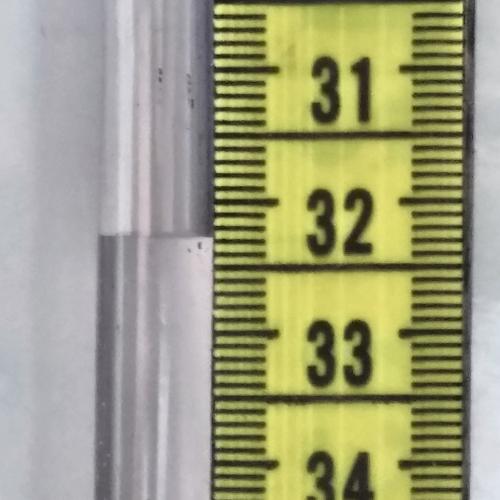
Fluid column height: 32.3 cm